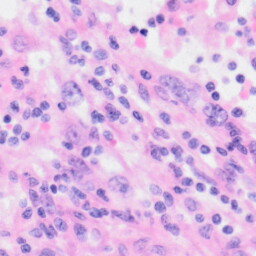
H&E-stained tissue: Kidney